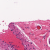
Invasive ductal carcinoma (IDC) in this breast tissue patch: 0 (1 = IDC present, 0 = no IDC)